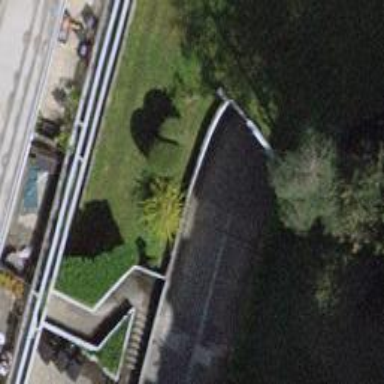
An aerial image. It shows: Driveway tunnel that serves as roadway.